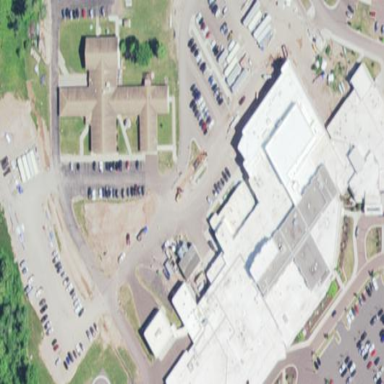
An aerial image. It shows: Hospital building.